Question: Ok... thanks to your help, I manage to sort out these issues:
<URL>
and
<URL>
Nevertheless, when I try to mix the whole thing up, (dynamic inputs + autocomplete) the thing just won't work :-( right now,.. I cannot get none of them working. Here's the code once again...
'''
<html>
<head>
<meta http-equiv="Content-type" content="text/html; charset=utf-8"/>
<link rel="stylesheet" type="text/css" href="javascript/jquery.autocomplete.css" />
<script type="text/javascript" src="javascript/jquery-2.1.0.min.js"></script>
<script type='text/javascript' src='javascript/jquery.autocomplete.js'></script>
<script type="text/javascript">
// Funcion Autocomplete de jQuery para buscar los clientes y los productos en el input con clase "buscar" y clase "buscar_prod"
$(document).ready(function() {
$("#buscar").autocomplete("get_client_list.php", {
width : 260,
matchContains : true,
selectFirst : false
});
});
$(document).ready(function() {
$(".buscar_prod").autocomplete("get_product_list.php", {
width : 260,
matchContains : true,
selectFirst : false
});
});
$(document).ready(function() {
$('.multi-field-wrapper').each(function() {
var $wrapper = $('.multi-fields', this);
$(".add-field", $(this)).click(function(e) {
$('.multi-field:first-child', $wrapper).clone(true).appendTo($wrapper).find('input').val('').focus();
});
$('.multi-field .remove-field', $wrapper).click(function() {
if ($('.multi-field', $wrapper).length > 1)
$(this).parent('.multi-field').remove();
});
});
});
</script>
<title>AQUATAP - Gestor de Informacion - Anadir Pedido</title>
</head>
<body>
<form role="form" action="add_order.php" method="POST">
Cliente:
<input type="text" name="cliente" id="buscar">
<br>
<hr />
Fecha de salida:
<br>
<input type="radio" name="salida_pronosticada" value="male">
En el dia
<br>
<input type="radio" name="salida_pronosticada" value="male">
2 dias
<br>
<input type="radio" name="salida_pronosticada" value="female">
3 dias
<br>
<input type="radio" name="salida_pronosticada" value="female">
5 dias
<br>
<input type="radio" name="salida_pronosticada" value="female">
1 semana
<br>
<input type="radio" name="salida_pronosticada" value="female">
Otro
<input type="text" name="salida_pronosticada_otro">
dias
<br>
<hr />
<label>Stuff y cantidad</label>
<div class="multi-field-wrapper">
<div class="multi-fields">
<div class="multi-field">
<input type="text" class="buscar_prod" name="input_referencia[]">
<input type="text" name="input_cantidad[]">
<button type="button" class="remove-field">
X
</button>
</div>
</div>
<button type="button" class="add-field">
Add field
</button>
<input type="submit" name="guardar" value="Guardar" />
</div>
</form>
</body>
'''
again... thanks for your time!
----EDITED----
Ok,.. I added
'$(".buscar_prod").autocomplete("get_product_list.php", {width : 260, matchContains : true, selectFirst : false});' after
'''
$('.multi-field:first-child', $wrapper).clone(true).appendTo($wrapper).find('input').val('').focus();
'''
Now, autocomplete works for each dynamic input added, but it fires at the same time in the first input always. It doesn't mind if I focus the second, third, fourth, (etc) input, the first one also appears to get a focus and fires the autocomplete (see image below)

Any help is very appreciated!
Thanks!
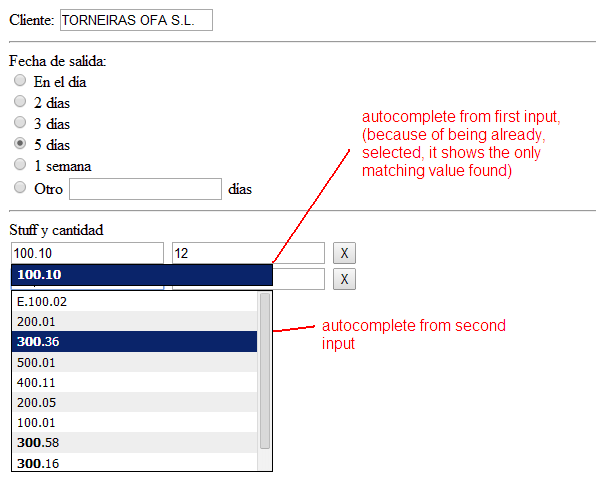
Answer: Please try below changes
$('.multi-field:', $wrapper).clone(true).appendTo($wrapper).find('input').val('').focus();
in above line , instead of first-child write as last-child and try...
that is
$('.multi-field:', $wrapper).clone(true).appendTo($wrapper).find('input').val('').focus();
Thanks,
Bhimashankar ghathargi